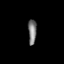
Tissue: lung
Cell type: Epithelial cells
Senescence score: 0.2437
Nuclear area (px): 202
Mean DAPI intensity: 125.752